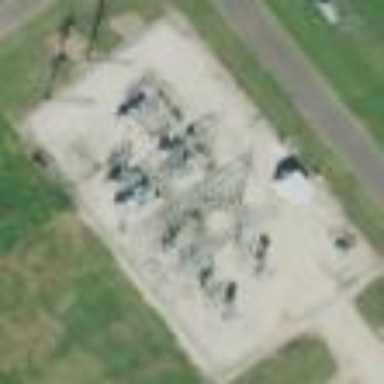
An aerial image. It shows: Distribution level power substation enclosed by fence.